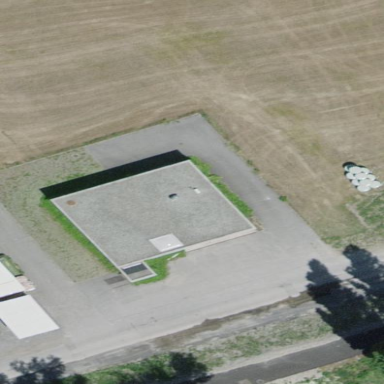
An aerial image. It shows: Pumping station.